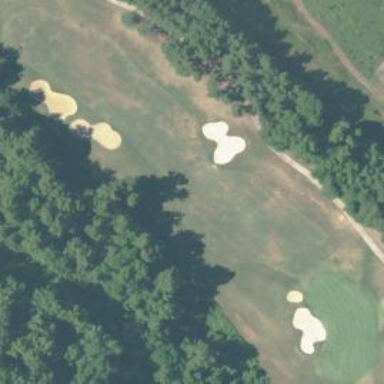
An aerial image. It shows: Grassy area designated as golf fairway.